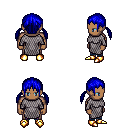
a pixel art fantasy rpg character, male body template, human, dark skin, chain mail, magenta pants, blue twin-tailed hairstyle, gold boots, four views (front, back, left, right), 2x2 character sprite sheet, small pixel art, hard edges, no anti-aliasing